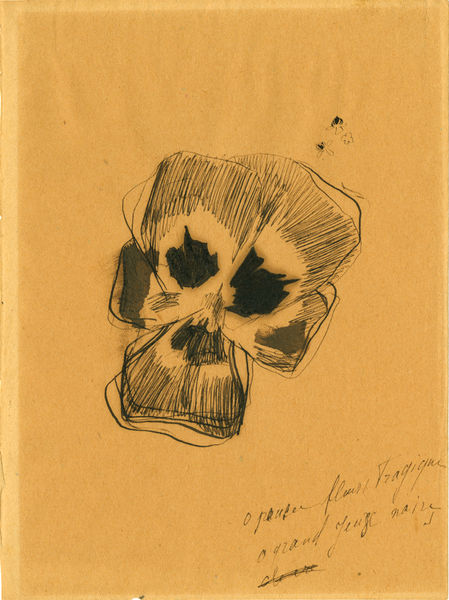
Titel: O pauvres fleurs tragiques, O grands yeux naives, O pauvres fleurs tragiques, O grands yeux naives
Künstler: Elena Guro
Standort: Amherst (Massachusetts, USA)
Institution: Mead Art Museum, Amherst College
Schlagwörter: white, black, nose, flowers, brown, flower, ear, head, death, eyes, drawing, paper, etching, line, sketch, pen, writing, dead, abstract, person, ink, notes, signature, pencil, lines, linear, cheek, hatching, bone, bones, skull, text, socket, distorted, words, marks, poppy, jaw, signed, ambiguous, signiture, animation, gestalt, eye socket, memento